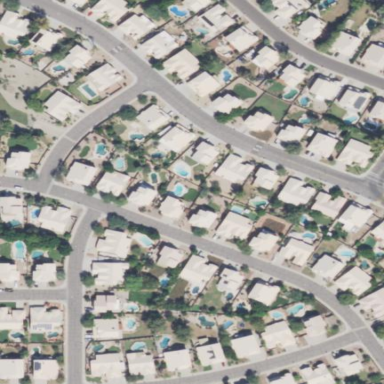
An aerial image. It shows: This residential area consists of single-family homes.